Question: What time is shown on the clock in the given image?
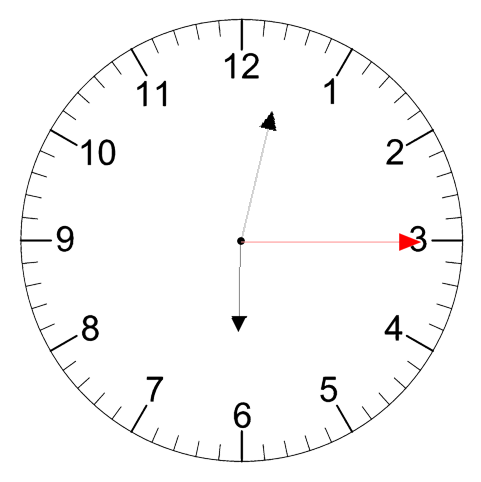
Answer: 06:02:15